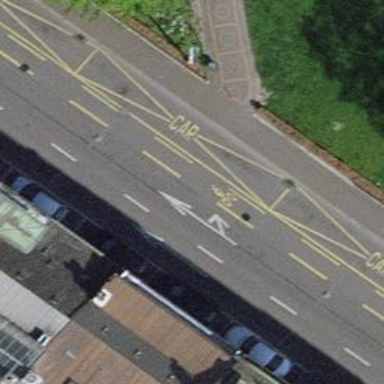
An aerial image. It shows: Designated parking lane for tourist buses.